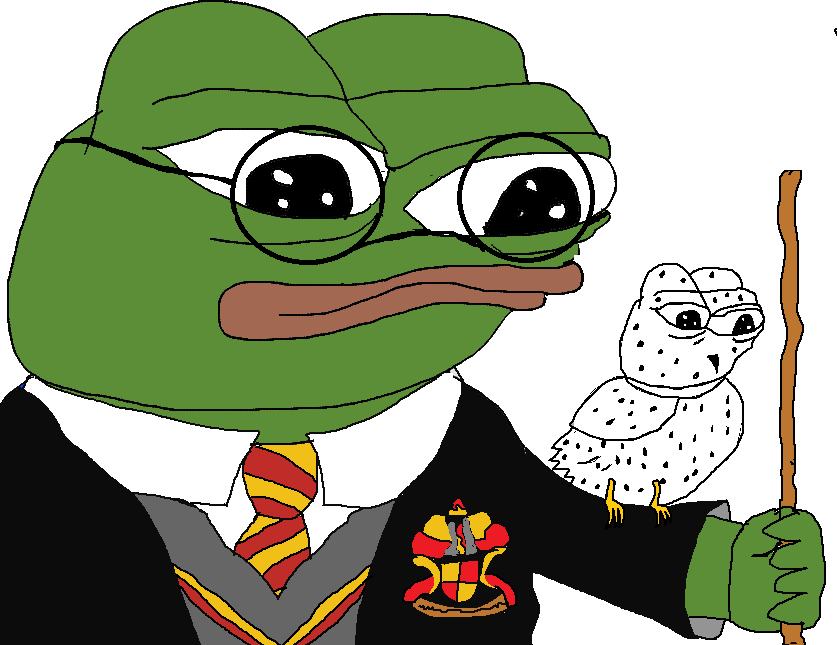
Label: 5_Pepe